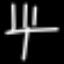
Label: fork